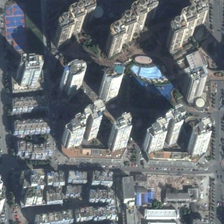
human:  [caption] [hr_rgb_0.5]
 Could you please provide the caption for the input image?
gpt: many buildings are in a commercial area .

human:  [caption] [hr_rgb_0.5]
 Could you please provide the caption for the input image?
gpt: many buildings are in a commercial area .

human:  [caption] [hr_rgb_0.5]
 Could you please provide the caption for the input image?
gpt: many buildings are in a commercial area .

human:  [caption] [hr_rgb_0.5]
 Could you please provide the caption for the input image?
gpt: many buildings are in a commercial area .

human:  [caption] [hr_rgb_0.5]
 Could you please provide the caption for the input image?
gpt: many buildings are in a commercial area .